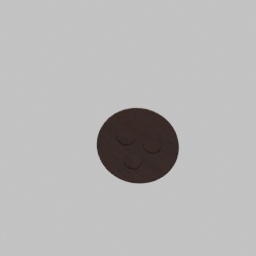
Label: furniture